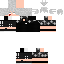
A female human skin with dark skin, wearing brown long hair dressed in a blue hoodie and black pants, featuring a closed mouth.